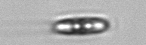
Label: pennate